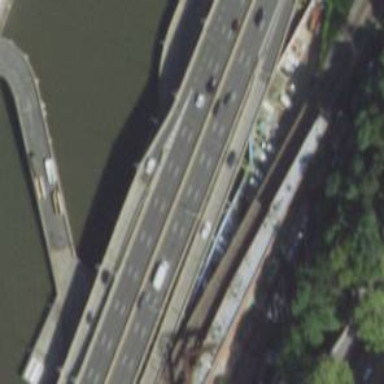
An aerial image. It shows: Bridge with asphalt surface on motorway link.